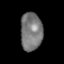
Tissue: lung
Cell type: Epithelial cells
Senescence score: 0.2175
Nuclear area (px): 811
Mean DAPI intensity: 120.472